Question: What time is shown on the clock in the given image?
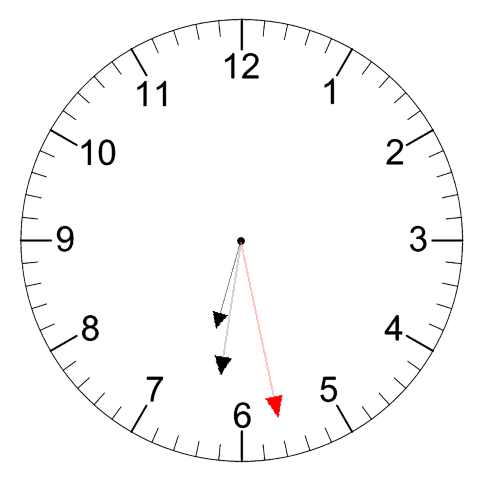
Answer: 06:31:28